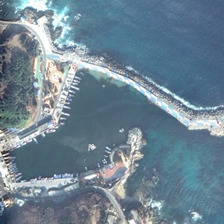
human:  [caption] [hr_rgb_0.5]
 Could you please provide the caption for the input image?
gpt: many boats are in a port near many green trees .

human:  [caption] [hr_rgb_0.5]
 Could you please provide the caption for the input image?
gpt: many boats are in a port near many green trees .

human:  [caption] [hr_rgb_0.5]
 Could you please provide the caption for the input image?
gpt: many boats are in a port near many green trees .

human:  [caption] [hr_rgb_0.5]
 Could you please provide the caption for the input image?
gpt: many boats are in a port near many green trees .

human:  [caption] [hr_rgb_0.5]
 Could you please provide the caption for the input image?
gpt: many boats are in a port near many green trees .